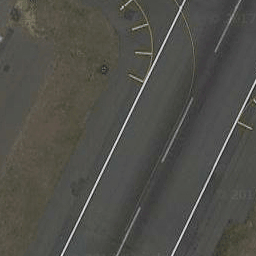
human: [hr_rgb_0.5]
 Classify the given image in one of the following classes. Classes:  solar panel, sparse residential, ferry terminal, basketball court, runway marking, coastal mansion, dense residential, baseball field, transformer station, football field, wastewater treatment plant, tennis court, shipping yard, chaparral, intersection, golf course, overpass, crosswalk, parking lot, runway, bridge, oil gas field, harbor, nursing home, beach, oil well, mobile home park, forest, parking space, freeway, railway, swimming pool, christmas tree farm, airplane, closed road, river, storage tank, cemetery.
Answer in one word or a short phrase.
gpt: runway